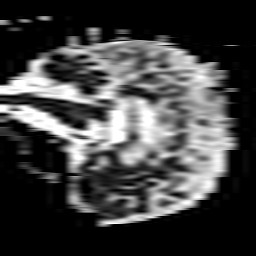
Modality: ADC
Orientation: sagittal
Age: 61
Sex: male
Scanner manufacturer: philips
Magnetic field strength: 3 T
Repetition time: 4.656 s
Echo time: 0.07459 s